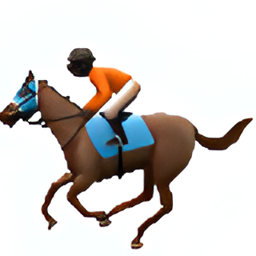
Name: horse racing
Emoji: 🏇🏿
Group: People & Body
Sub-group: person-sport